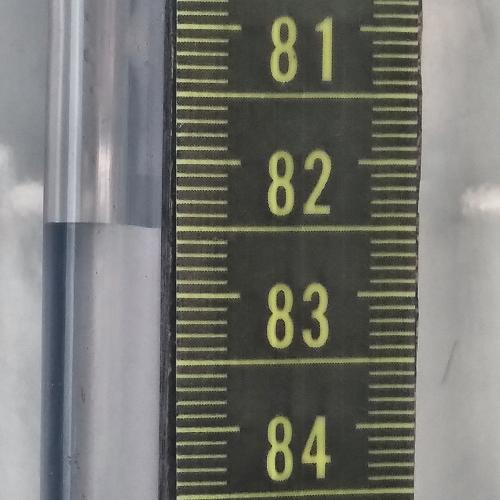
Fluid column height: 82.5 cm